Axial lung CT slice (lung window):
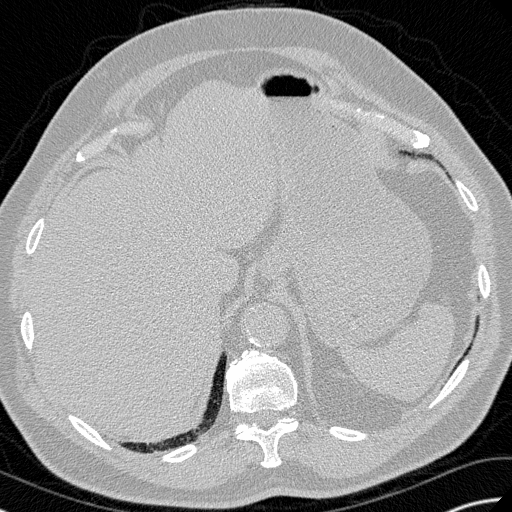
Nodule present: no